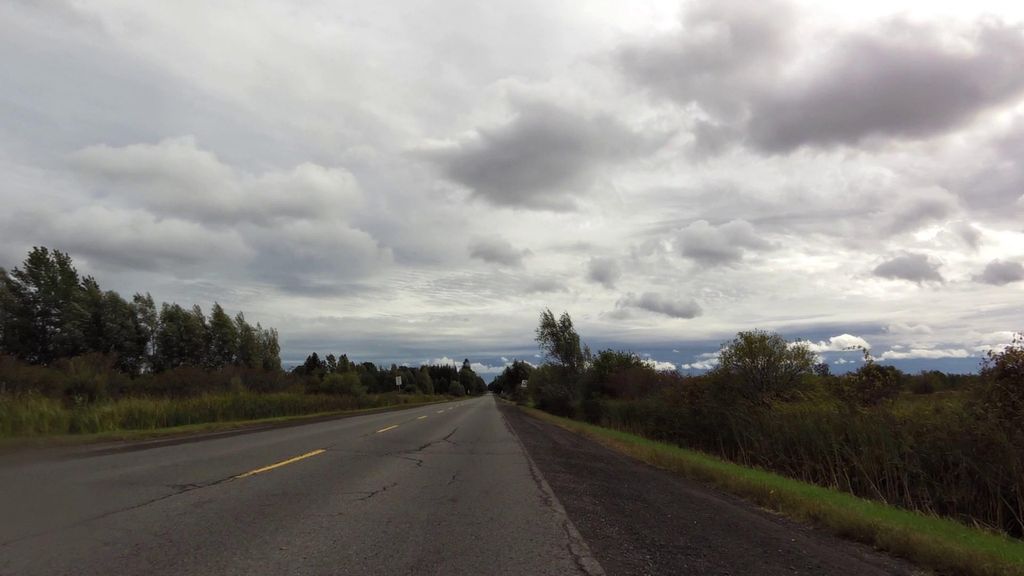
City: ottawa-gatineau